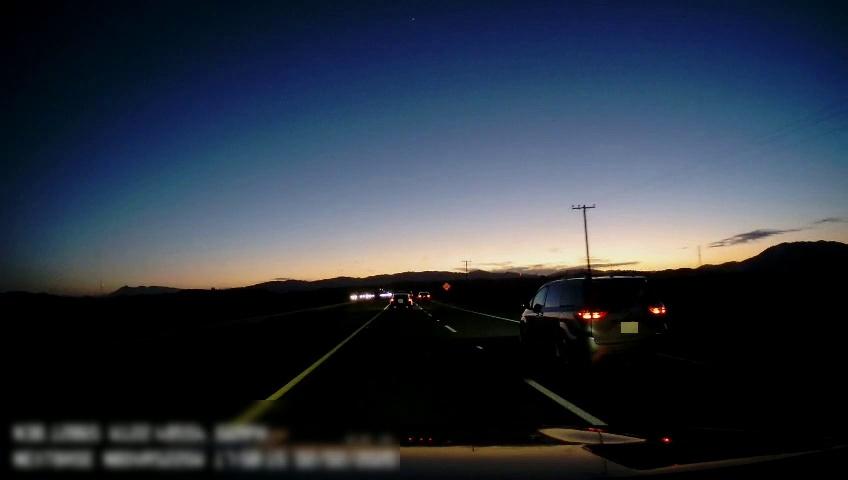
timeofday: Dusk/Dawn/Twilight
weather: Sunny
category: Drivable Space
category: Vehicles | SUV
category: Vehicles | SUV
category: Vehicles | SUV
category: Lanes | Alternate Lane
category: Lanes | Current Lane
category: Lanes | Current Lane